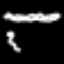
Label: squiggle